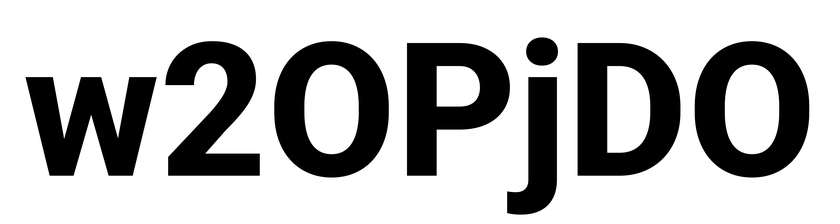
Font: Roboto_ExtraBold